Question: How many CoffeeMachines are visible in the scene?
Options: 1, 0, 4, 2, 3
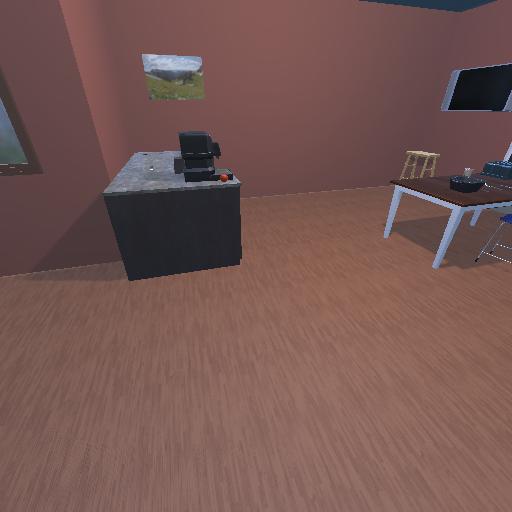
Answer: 1